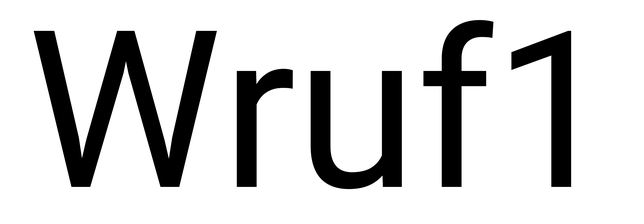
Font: Roboto_Regular